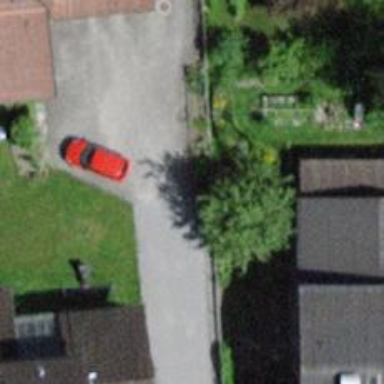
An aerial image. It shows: Driveway leading to service road.